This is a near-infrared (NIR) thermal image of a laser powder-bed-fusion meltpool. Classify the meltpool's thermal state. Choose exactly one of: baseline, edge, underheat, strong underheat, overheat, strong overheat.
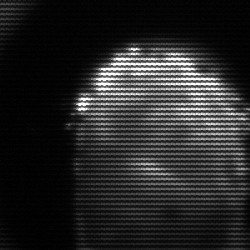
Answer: baseline